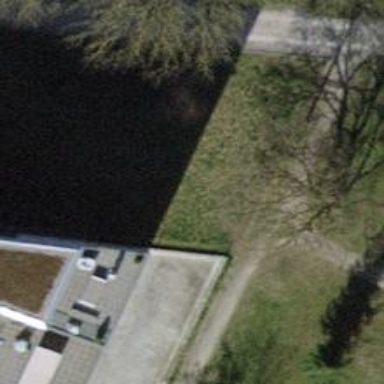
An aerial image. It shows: Footway with surface of fine gravel.